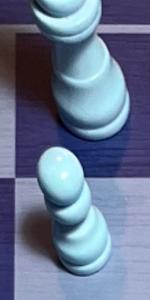
Label: Pawn_White